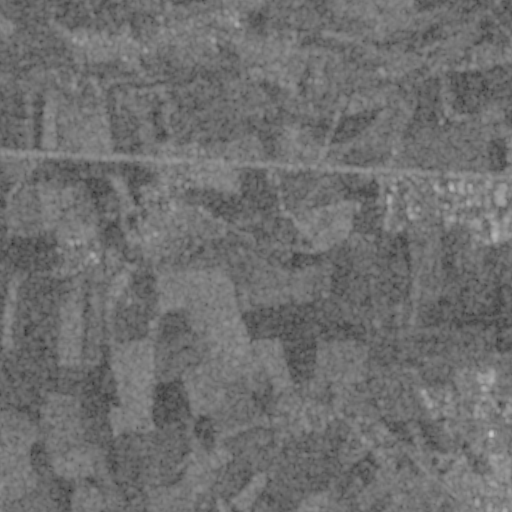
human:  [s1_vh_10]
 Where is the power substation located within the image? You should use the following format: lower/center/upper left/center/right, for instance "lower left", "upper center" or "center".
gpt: The power substation is located in the lower center of the image.
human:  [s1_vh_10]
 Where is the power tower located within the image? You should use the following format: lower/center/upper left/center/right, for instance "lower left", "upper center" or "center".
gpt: The power tower is located in the upper of the image.
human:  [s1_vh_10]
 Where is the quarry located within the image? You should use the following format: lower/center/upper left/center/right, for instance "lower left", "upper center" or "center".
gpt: The quarry is located in the lower right of the image.
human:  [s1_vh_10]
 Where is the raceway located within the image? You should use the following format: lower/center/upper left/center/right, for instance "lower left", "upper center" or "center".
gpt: The raceway is located in the lower right of the image.
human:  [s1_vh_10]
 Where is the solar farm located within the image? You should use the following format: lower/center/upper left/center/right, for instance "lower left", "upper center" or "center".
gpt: The solar farm is located in the lower left of the image.
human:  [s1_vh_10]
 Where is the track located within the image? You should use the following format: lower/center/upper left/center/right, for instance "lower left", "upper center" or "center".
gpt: The track is located in the center of the image.
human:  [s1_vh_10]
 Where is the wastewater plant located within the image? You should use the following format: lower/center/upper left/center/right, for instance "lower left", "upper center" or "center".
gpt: The wastewater plant is located in the upper center of the image.
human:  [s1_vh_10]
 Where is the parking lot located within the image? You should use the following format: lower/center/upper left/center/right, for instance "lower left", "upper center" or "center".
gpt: There is no parking lot in the image.

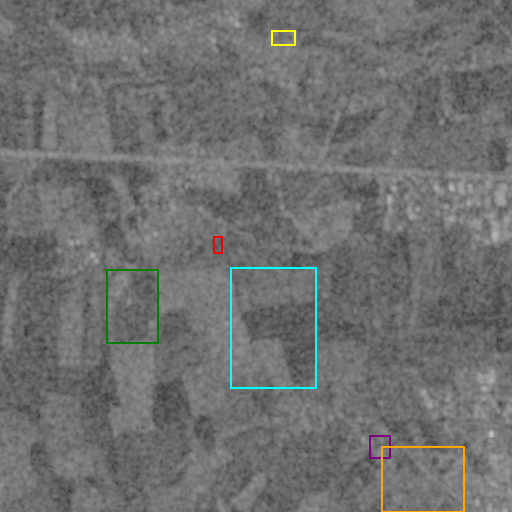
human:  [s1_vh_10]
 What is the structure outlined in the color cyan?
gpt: The structure outlined in cyan is a crop field.
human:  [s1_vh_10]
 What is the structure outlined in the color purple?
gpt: The structure outlined in purple is a park.
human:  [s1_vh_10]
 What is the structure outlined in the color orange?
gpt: The structure outlined in orange is a quarry.
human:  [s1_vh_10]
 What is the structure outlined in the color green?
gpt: The structure outlined in green is a solar farm.
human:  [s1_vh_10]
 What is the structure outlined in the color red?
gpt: The structure outlined in red is a track.
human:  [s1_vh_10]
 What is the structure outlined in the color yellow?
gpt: The structure outlined in yellow is a wastewater plant.
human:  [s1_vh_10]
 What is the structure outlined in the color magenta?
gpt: There is no magenta outline.